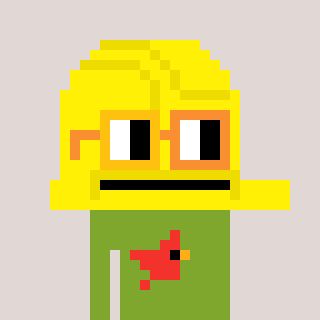
a pixel art character with square yellow and orange glasses, a construction helmet-shaped head and a slimegreen-colored body on a warm background